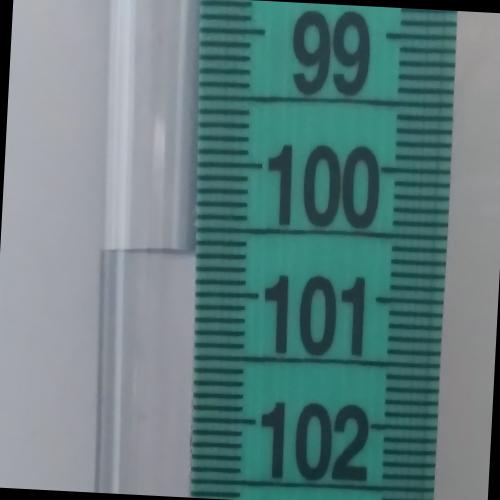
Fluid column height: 100.7 cm